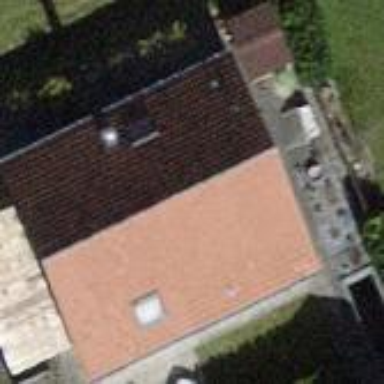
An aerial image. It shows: Building with tile roof.